Field crop: maize
Growth stage: 2
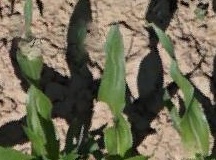
Species: maize